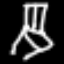
Label: chair